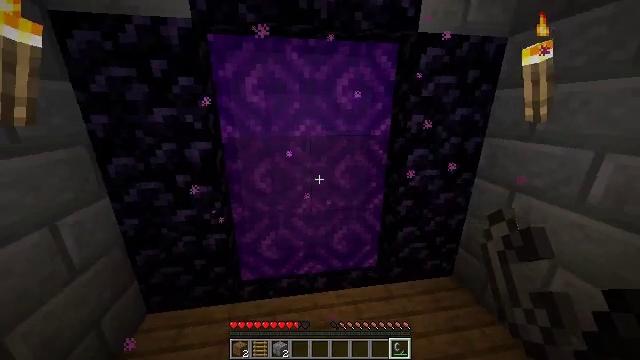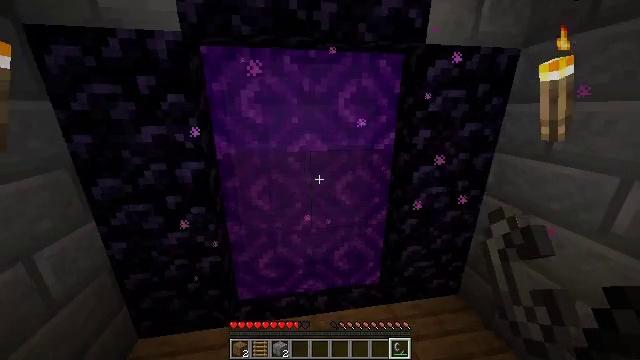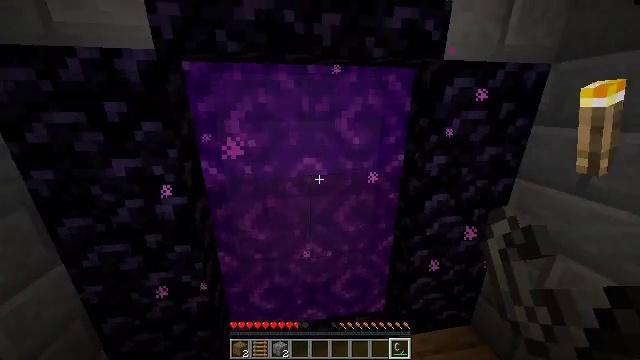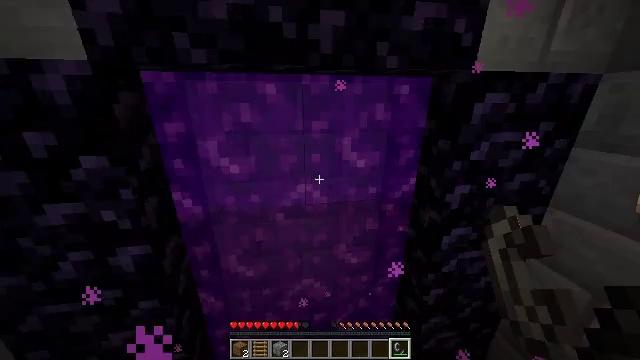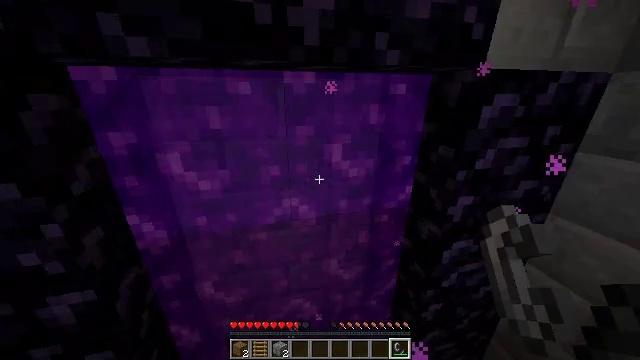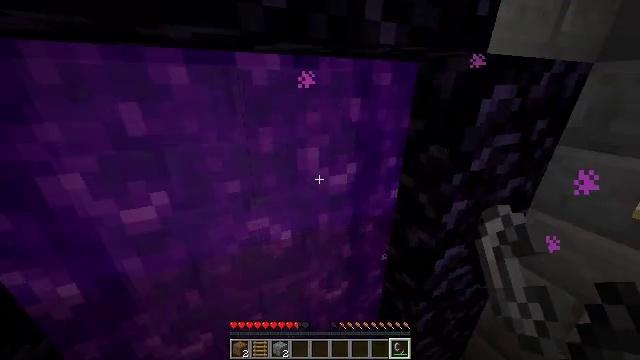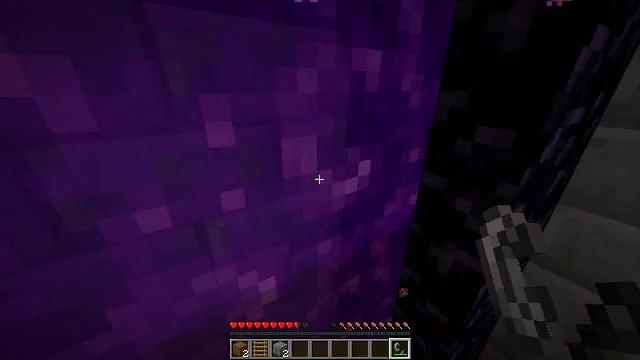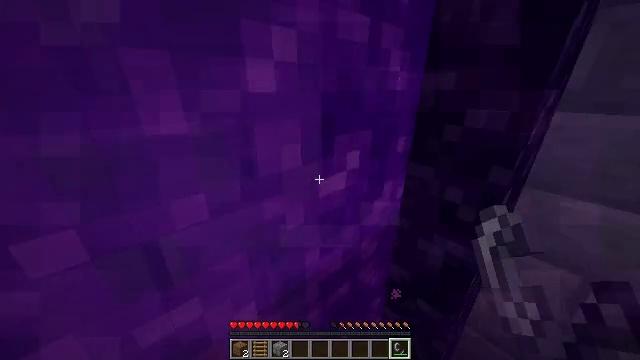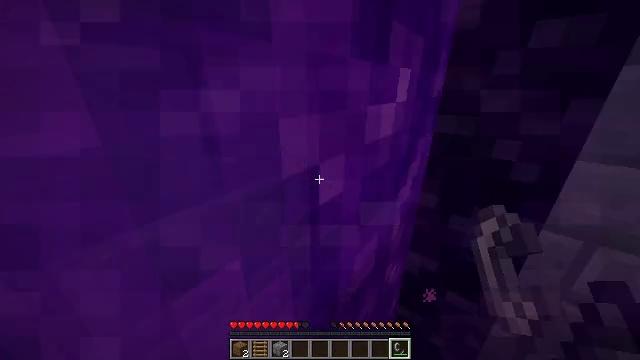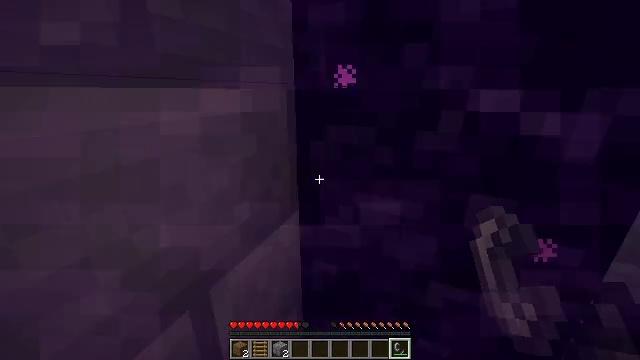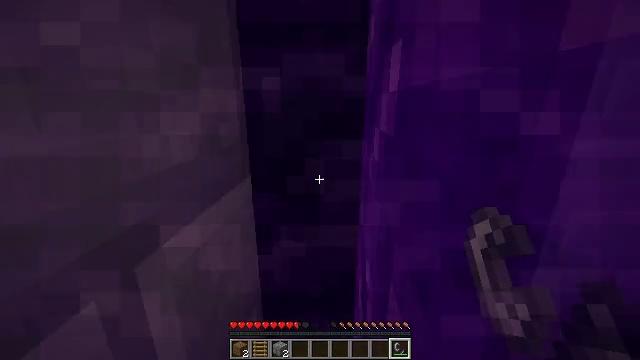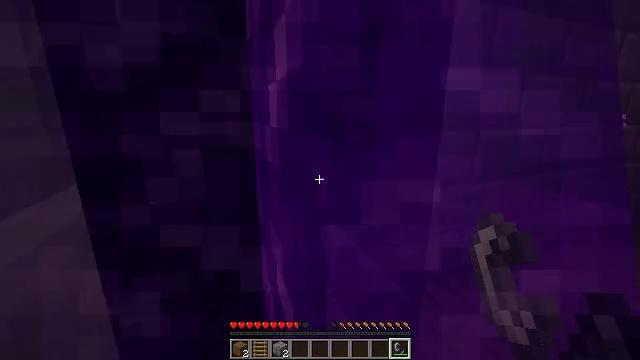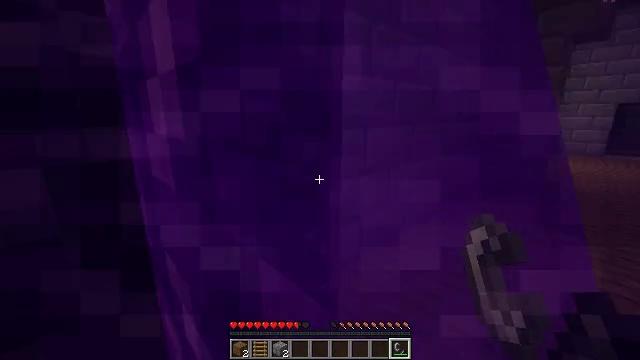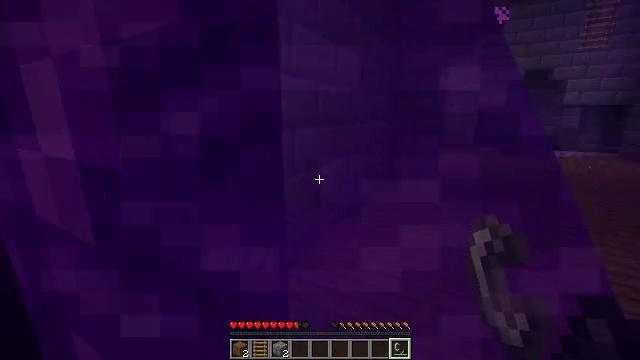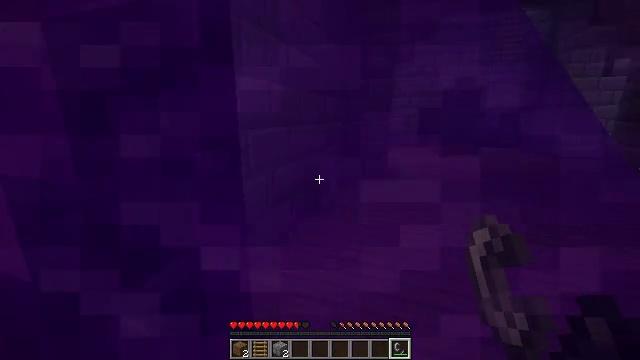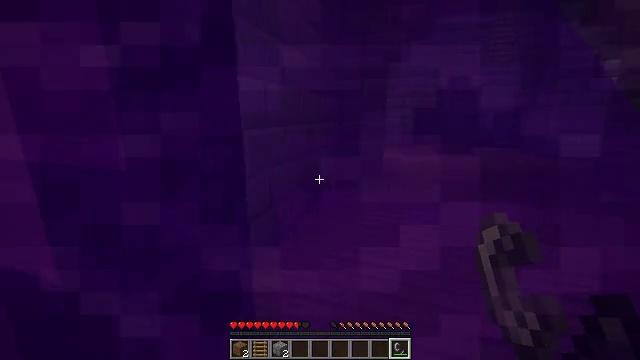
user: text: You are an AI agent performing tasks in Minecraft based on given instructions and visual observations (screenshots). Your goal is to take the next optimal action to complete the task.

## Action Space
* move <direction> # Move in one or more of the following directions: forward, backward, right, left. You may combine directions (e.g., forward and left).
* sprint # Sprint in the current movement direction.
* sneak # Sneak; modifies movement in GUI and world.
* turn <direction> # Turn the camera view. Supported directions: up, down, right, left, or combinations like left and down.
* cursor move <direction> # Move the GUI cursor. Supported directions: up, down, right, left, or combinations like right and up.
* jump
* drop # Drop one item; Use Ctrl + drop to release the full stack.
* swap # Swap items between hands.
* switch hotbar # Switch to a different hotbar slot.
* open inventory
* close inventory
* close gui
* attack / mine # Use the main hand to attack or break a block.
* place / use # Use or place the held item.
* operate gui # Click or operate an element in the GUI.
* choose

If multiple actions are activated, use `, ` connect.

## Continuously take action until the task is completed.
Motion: motion action
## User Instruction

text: Extinguish the soul fire.
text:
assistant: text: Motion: move forward, jump
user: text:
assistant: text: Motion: move forward, jump
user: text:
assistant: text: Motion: move forward, turn down
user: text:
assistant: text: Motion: move forward, turn right and down
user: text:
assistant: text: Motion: move forward, turn right and down
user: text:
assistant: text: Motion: move forward, turn right
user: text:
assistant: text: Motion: turn right
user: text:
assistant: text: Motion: turn right
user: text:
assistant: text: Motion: turn right and up
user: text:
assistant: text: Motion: turn right and up
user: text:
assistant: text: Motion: move left, turn right and up
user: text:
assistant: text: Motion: move left, turn right
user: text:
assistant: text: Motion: turn right
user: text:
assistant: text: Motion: turn right
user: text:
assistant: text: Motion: turn right
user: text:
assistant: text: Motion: move back
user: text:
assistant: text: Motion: move back
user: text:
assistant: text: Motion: move back
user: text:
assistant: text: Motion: move back
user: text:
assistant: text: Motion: no_op
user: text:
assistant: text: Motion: turn right
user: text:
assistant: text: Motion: turn right
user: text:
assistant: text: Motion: turn right and up
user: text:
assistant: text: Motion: move right, turn right and up
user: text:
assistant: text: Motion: move right
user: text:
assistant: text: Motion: no_op
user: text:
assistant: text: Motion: no_op
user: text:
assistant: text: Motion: turn left
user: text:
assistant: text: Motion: no_op
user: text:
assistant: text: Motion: no_op